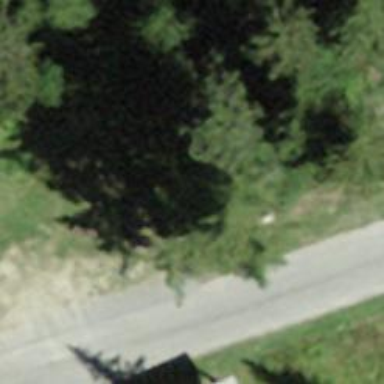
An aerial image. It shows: Brown bench.